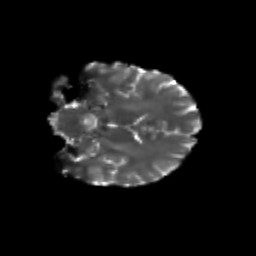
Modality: T2w
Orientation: coronal
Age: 26
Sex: female
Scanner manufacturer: siemens
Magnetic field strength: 3 T
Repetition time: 3.5 s
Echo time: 0.104 s